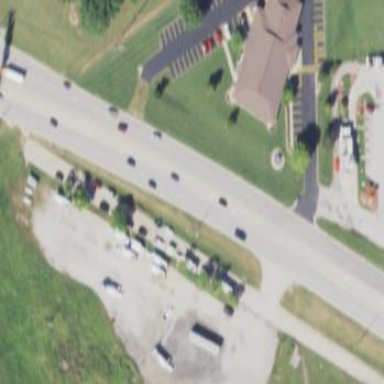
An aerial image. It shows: Rest area on the road.